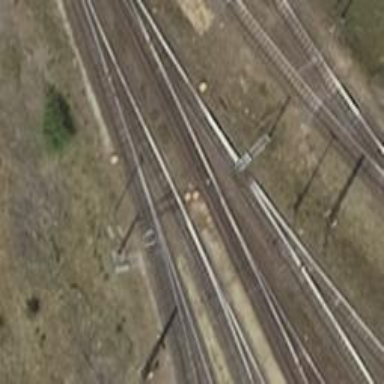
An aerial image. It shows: Railway switch.